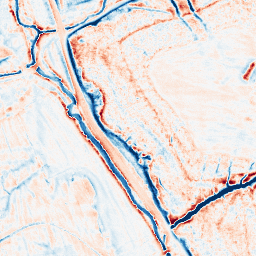
Category: edge_preserving
Decomposition family: anisotropic_diffusion
Decomposition parameters: iterations: 50
kappa: 50
gamma: 0.1
Upsampling method: quintic
Upsampling parameters: scale: 4
Upsampling scale: 4